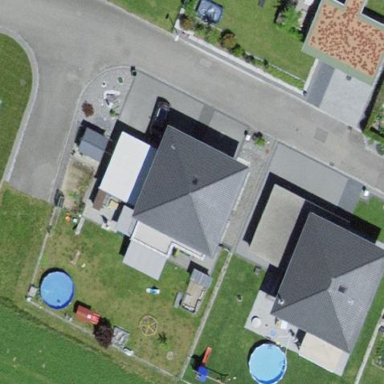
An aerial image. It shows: House with pyramidal roof shape.